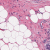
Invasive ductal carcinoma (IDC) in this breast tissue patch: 1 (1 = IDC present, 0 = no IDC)